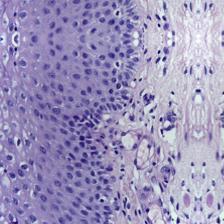
Diagnosis: Normal